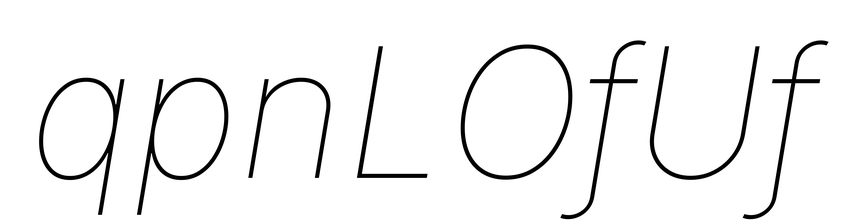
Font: Inter-Italic_Thin_Italic